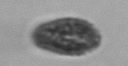
Label: Pseudochattonella_farcimen